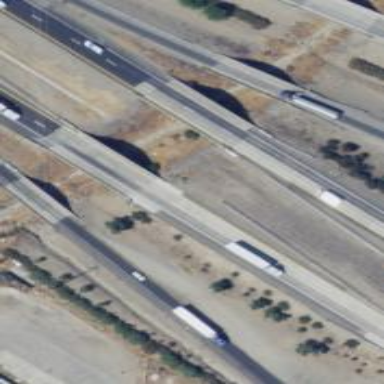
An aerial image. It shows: View of motorway.